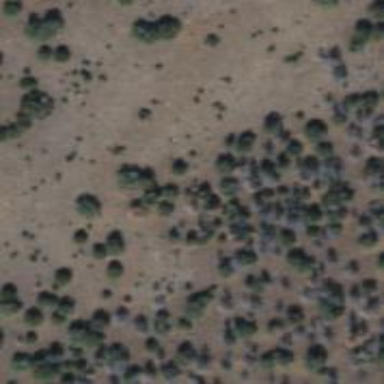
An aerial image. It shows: Area covered in scrub vegetation.